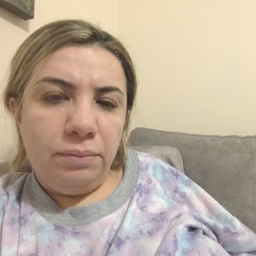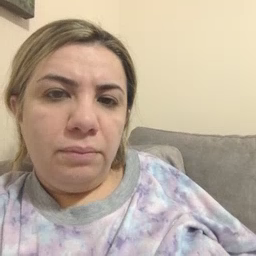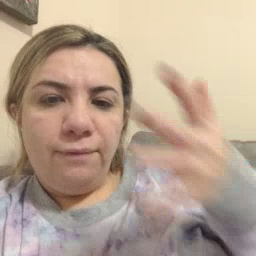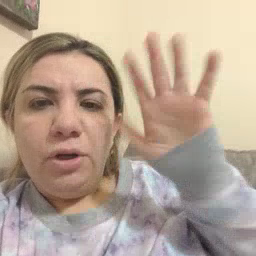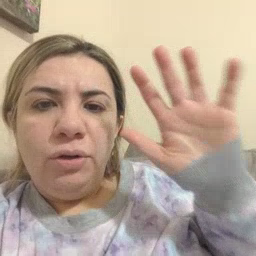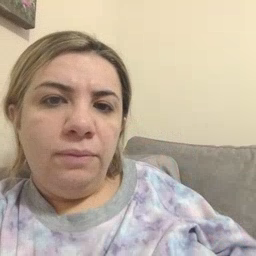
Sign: finish